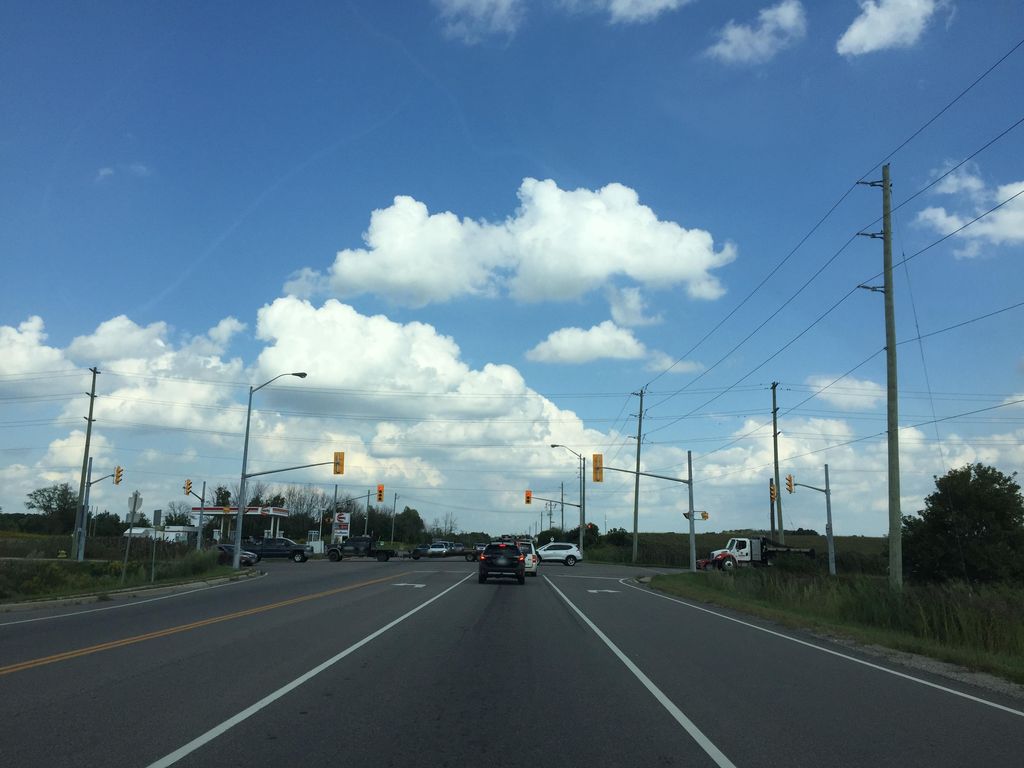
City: kitchener-waterloo